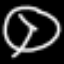
Label: clock